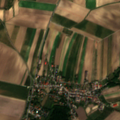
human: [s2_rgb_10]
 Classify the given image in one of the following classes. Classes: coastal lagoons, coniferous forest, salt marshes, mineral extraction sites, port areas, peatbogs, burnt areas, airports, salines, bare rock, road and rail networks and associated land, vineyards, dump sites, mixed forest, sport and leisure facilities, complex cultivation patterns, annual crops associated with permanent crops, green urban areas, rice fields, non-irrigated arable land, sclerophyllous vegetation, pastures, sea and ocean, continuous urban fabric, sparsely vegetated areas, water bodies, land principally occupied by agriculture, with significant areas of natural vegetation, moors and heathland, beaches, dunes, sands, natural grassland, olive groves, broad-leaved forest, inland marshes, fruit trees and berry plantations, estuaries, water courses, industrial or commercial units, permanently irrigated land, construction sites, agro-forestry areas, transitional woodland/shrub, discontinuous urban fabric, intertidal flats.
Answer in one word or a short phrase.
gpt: discontinuous urban fabric, non-irrigated arable land, complex cultivation patterns